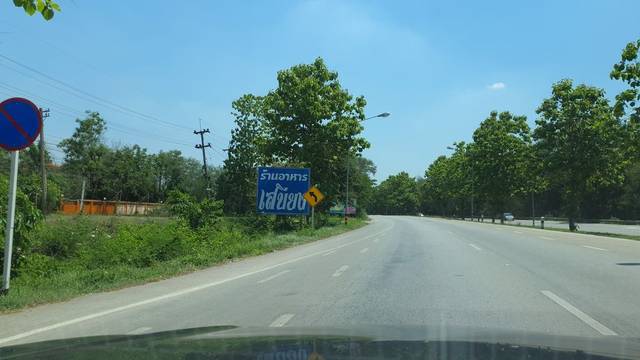
Region: Thailand
Coordinates: 18.306, 99.527